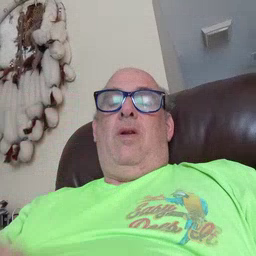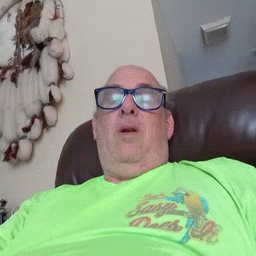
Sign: chocolate